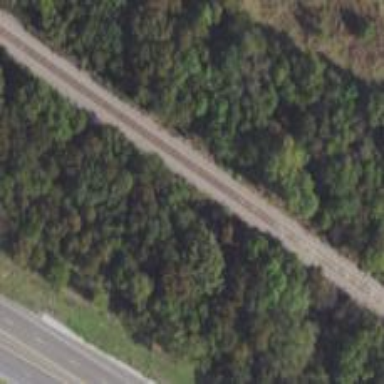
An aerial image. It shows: Railway track.